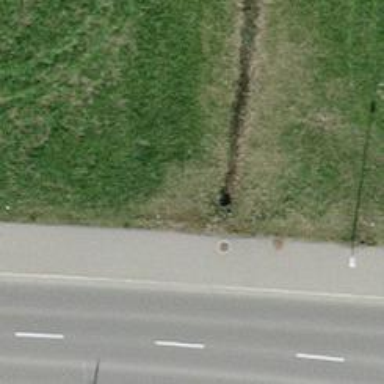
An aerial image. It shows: Drain that serves as waterway.